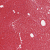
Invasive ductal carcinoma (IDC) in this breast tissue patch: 0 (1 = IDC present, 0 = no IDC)